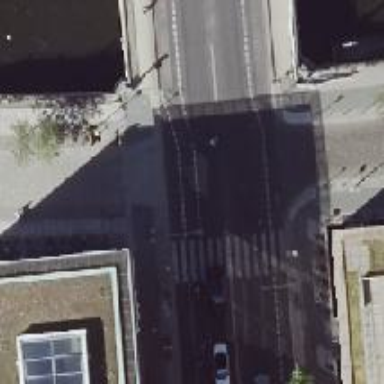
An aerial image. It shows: Tertiary road with asphalt surface. There are separate sidewalks and lanes for cyclists on both sides. Parking is not allowed on both sides of the road.